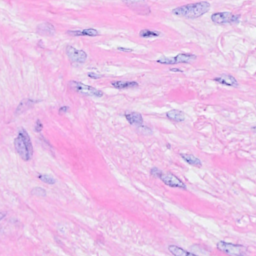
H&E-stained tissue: Breast